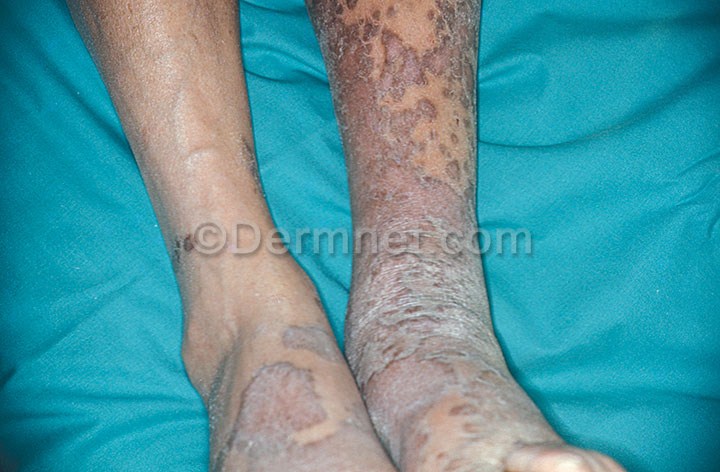
Disease: Vascular Tumors